Question: Ok, I have a ListView with two TextView per item view.

TextView unique_id holds the number 3 and 4 while TextView dateTime holds the date and time below the 3 and 4.
Now what I want to do is, example, I click the first item, I'll get the "3" string. Or if I select the second item, I'll get the "4" string. How can I do that?
'''
<?xml version="1.0" encoding="utf-8"?>
<LinearLayout xmlns:android="http://schemas.android.com/apk/res/android"
android:layout_width="match_parent"
android:layout_height="match_parent"
android:orientation="vertical" >
<TextView
android:id="@+id/unique_id"
android:layout_width="fill_parent"
android:layout_height="wrap_content"
android:textColor="#FFFFFF"
android:textSize="20sp" />
<TextView
android:id="@+id/dateTime"
android:layout_width="fill_parent"
android:layout_height="wrap_content"
android:textColor="#FFFFFF"
android:textSize="20sp"
android:padding="5dp"
android:layout_marginTop="10dp"
android:layout_marginBottom="10dp"
android:textStyle="bold" />
</LinearLayout>
'''
'''
ListView lv = (ListView) findViewById(R.id.list);
adapter = new SimpleAdapter(MainActivity.this, data, R.layout.displayview, new String[]{"unique_id","dateTime"}, new int[]{R.id.unique_id,R.id.dateTime});
lv.setAdapter(adapter);
lv.setOnItemClickListener(new OnItemClickListener() {
@Override
public void onItemClick(AdapterView<?> arg0, View view,
int arg2, long arg3) {
// What will I put here to get those strings?
}
});
'''
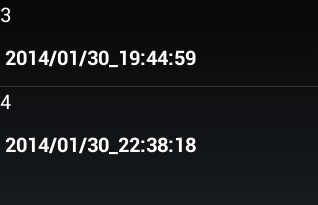
Answer: Use
'''
@Override
public void onItemClick(AdapterView<?> arg0, View view,
int arg2, long arg3) {
TextView tv= (TextView)view.findViewById(R.id.unique_id); // initialize
String value = tv.getText().toString(); // get text from textview
}
});
'''
Edit:
You can also use
'''
String value = data.get(arg2).get("unique_id");
'''
and you can avoid initializing textview as njzk2 posted.
Note: Using the second method is a better option as you won't be initializing view's.